Chest X-ray. View position: PA
Patient age: 28
Patient sex: F
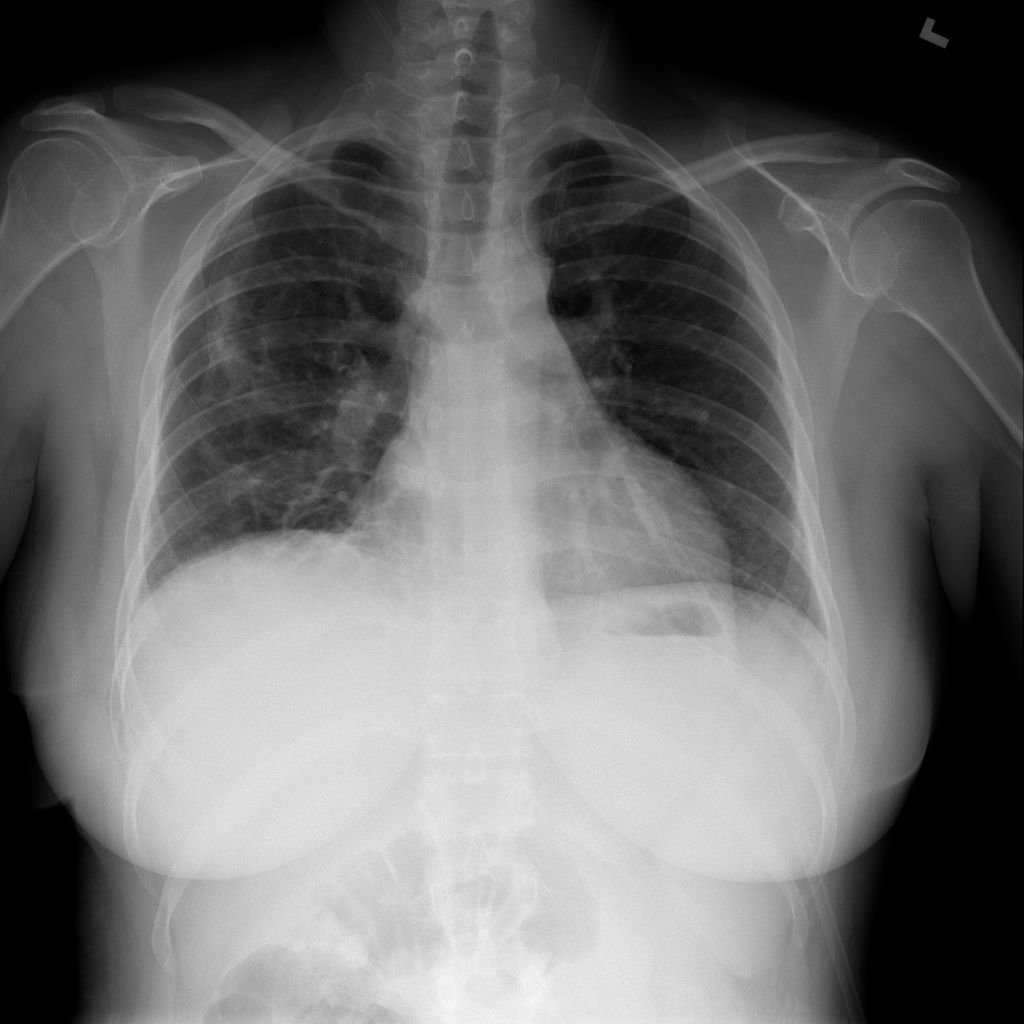
Finding: Pneumothorax